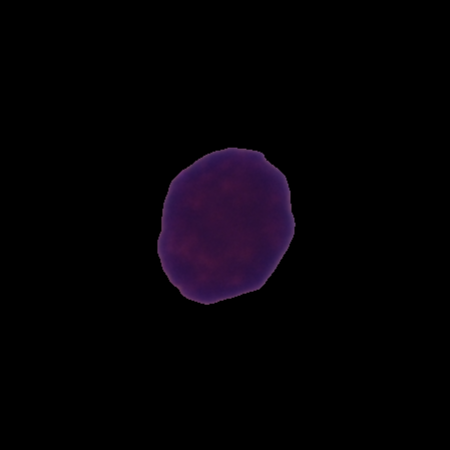
Label: healthy